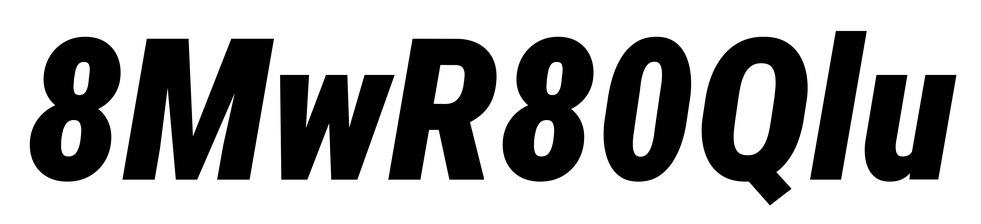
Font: Roboto-Italic_Condensed_Black_Italic